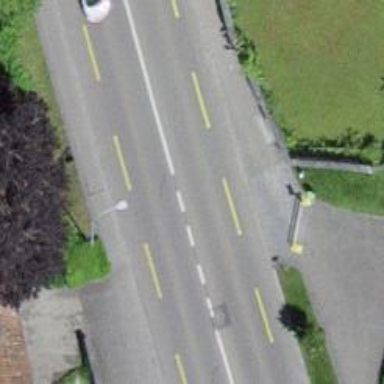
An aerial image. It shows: Secondary road with asphalt surface and dedicated cycle lane.